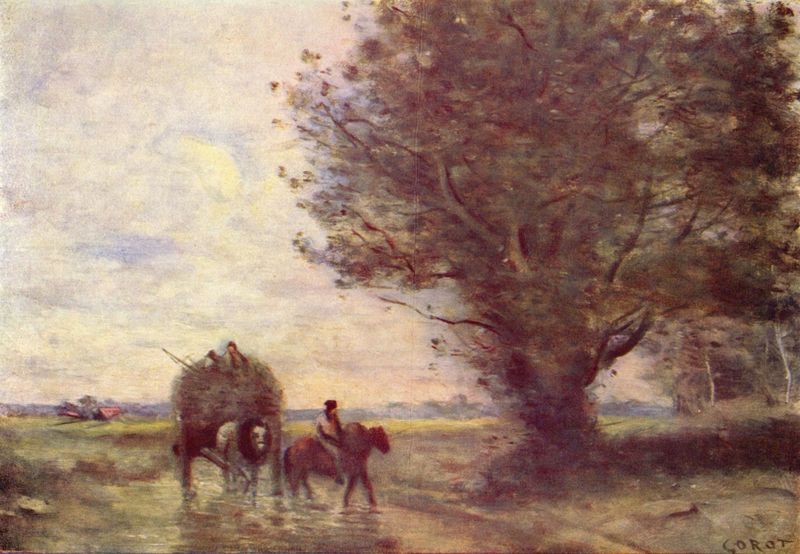
Titel: Heuwagen
Künstler: Jean Baptiste Camille Corot
Standort: Moskva
Institution: The Pushkin State Museum of Fine Arts
Schlagwörter: baum, berg, blau, blätter, dunkel, gemälde, himmel, laub, mann, schatten, wasser, weiß, wolken, aquarell, bäume, fluss, gelb, grün, impressionismus, landschaft, menschen, ocker, sitzen, teich, ufer, äste, abend, braun, frankreich, grau, hell, hintergrund, licht, männer, pastell, strasse, stroh, dach, gras, haus, rasen, rot, tiere, weg, wiese, wolke, malerei, mensch, stein, steine, niederlande, signatur, ast, bach, baumstamm, birke, birken, dämmerung, ebene, feld, felder, ferne, horizont, häuser, nass, natur, spiegelung, stamm, vieh, weide, wiesen, boden, land, händler, kind, blatt, rosa, wald, zart, arbeit, bauern, karren, kinder, pferd, pferde, reiter, räder, weiher, bewölkt, reiten, sattel, zaumzeug, pfütze, sommer, acker, bäuerin, ernte, getreide, heu, heuernte, korn, berge, dorf, violett, bauernhof, herbst, hof, rast, kutsche, arbeiter, rad, wagen, matt, stille, duktus, stimmung, bauer, unscharf, waldrand, regen, heuhaufen, wälder, wolkig, kutscher, deichsel, sumpf, schimmel, verschwommen, verwischt, üppig, moor, ross, reise, stall, landwirtschaft, eiche, balu, wegrand, undeutlich, weich, gespann, joch, gabel, august, corot, heuwagen, zugtier, fuhrwerk, leiterwagen, heimkehr, morgengrauen, pferdewagen, strohballen, camille, unschärfe, furt, reitend, feierabend, beden, jorizont, heugabel, unschaf, lendschaft, gorot, gorto, heimfahrt, heuwaagen, himmelweiß, pferdefluss, sorot, coro, huwagen